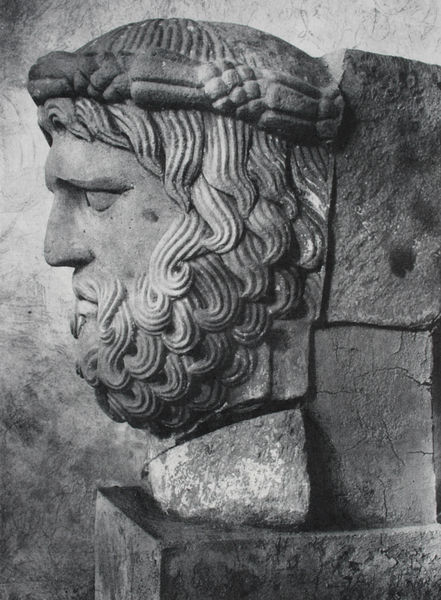
Titel: Jupiterkopf - Skulptur für die Brückentoranlage von Capua
Standort: Capua
Institution: Museo Campano
Schlagwörter: kopf, mann, schatten, schlaf, weiß, ausschnitt, frisur, grau, haar, hut, licht, marmor, mund, nase, profil, schwarz, stirn, blick, haube, muster, bart, mütze, augen, gesicht, haarschmuck, sockel, stein, steine, vollbart, hals, porträt, brücke, kirche, insel, auge, figur, haare, haarreif, krone, lippen, locke, locken, traurig, skulptur, statue, relief, wellen, ecke, risse, mauer, haarband, könig, detail, ernst, büste, dekor, plastik, wange, geschlossen, foto, fotografie, photographie, fugen, antike, geflecht, deko, schwarzweiß, haarkranz, herrscher, dämon, kranz, lorbeer, lorbeerkranz, braue, kapitell, photo, ausstellung, flecken, fragment, fries, schläfe, quader, männlich, fuge, sandstein, christus, geflochten, antik, griechisch, reif, sammlung, herme, museum, block, kopfschmuck, lockenkopf, aufnahme, eierstab, dornenkrone, strähnen, römisch, geist, winkel, architekturdetail, architraph, steinkopf, blöcke, architekturelement, element, ziselliert, dekorum, rest, erhalten, gekräuselt, fehlt, spolie, capua, hyma, qauder, griechische nase, 1200, 1300, baet